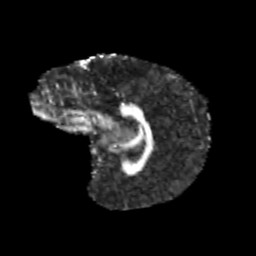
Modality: FA
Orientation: sagittal
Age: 10
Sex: male
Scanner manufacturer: siemens
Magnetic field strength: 3 T
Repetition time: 3.8 s
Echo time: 0.07 s